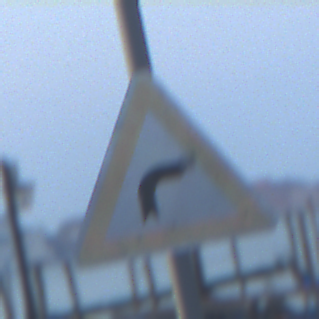
Verkehrszeichen: KurveRechts
Umgebung: Outdoor, Urban
Tageszeit: Dawn
Wetter: Clear
Licht: Natural
Jahreszeit: NotSpecified
Kontrast: LowContrast